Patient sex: M
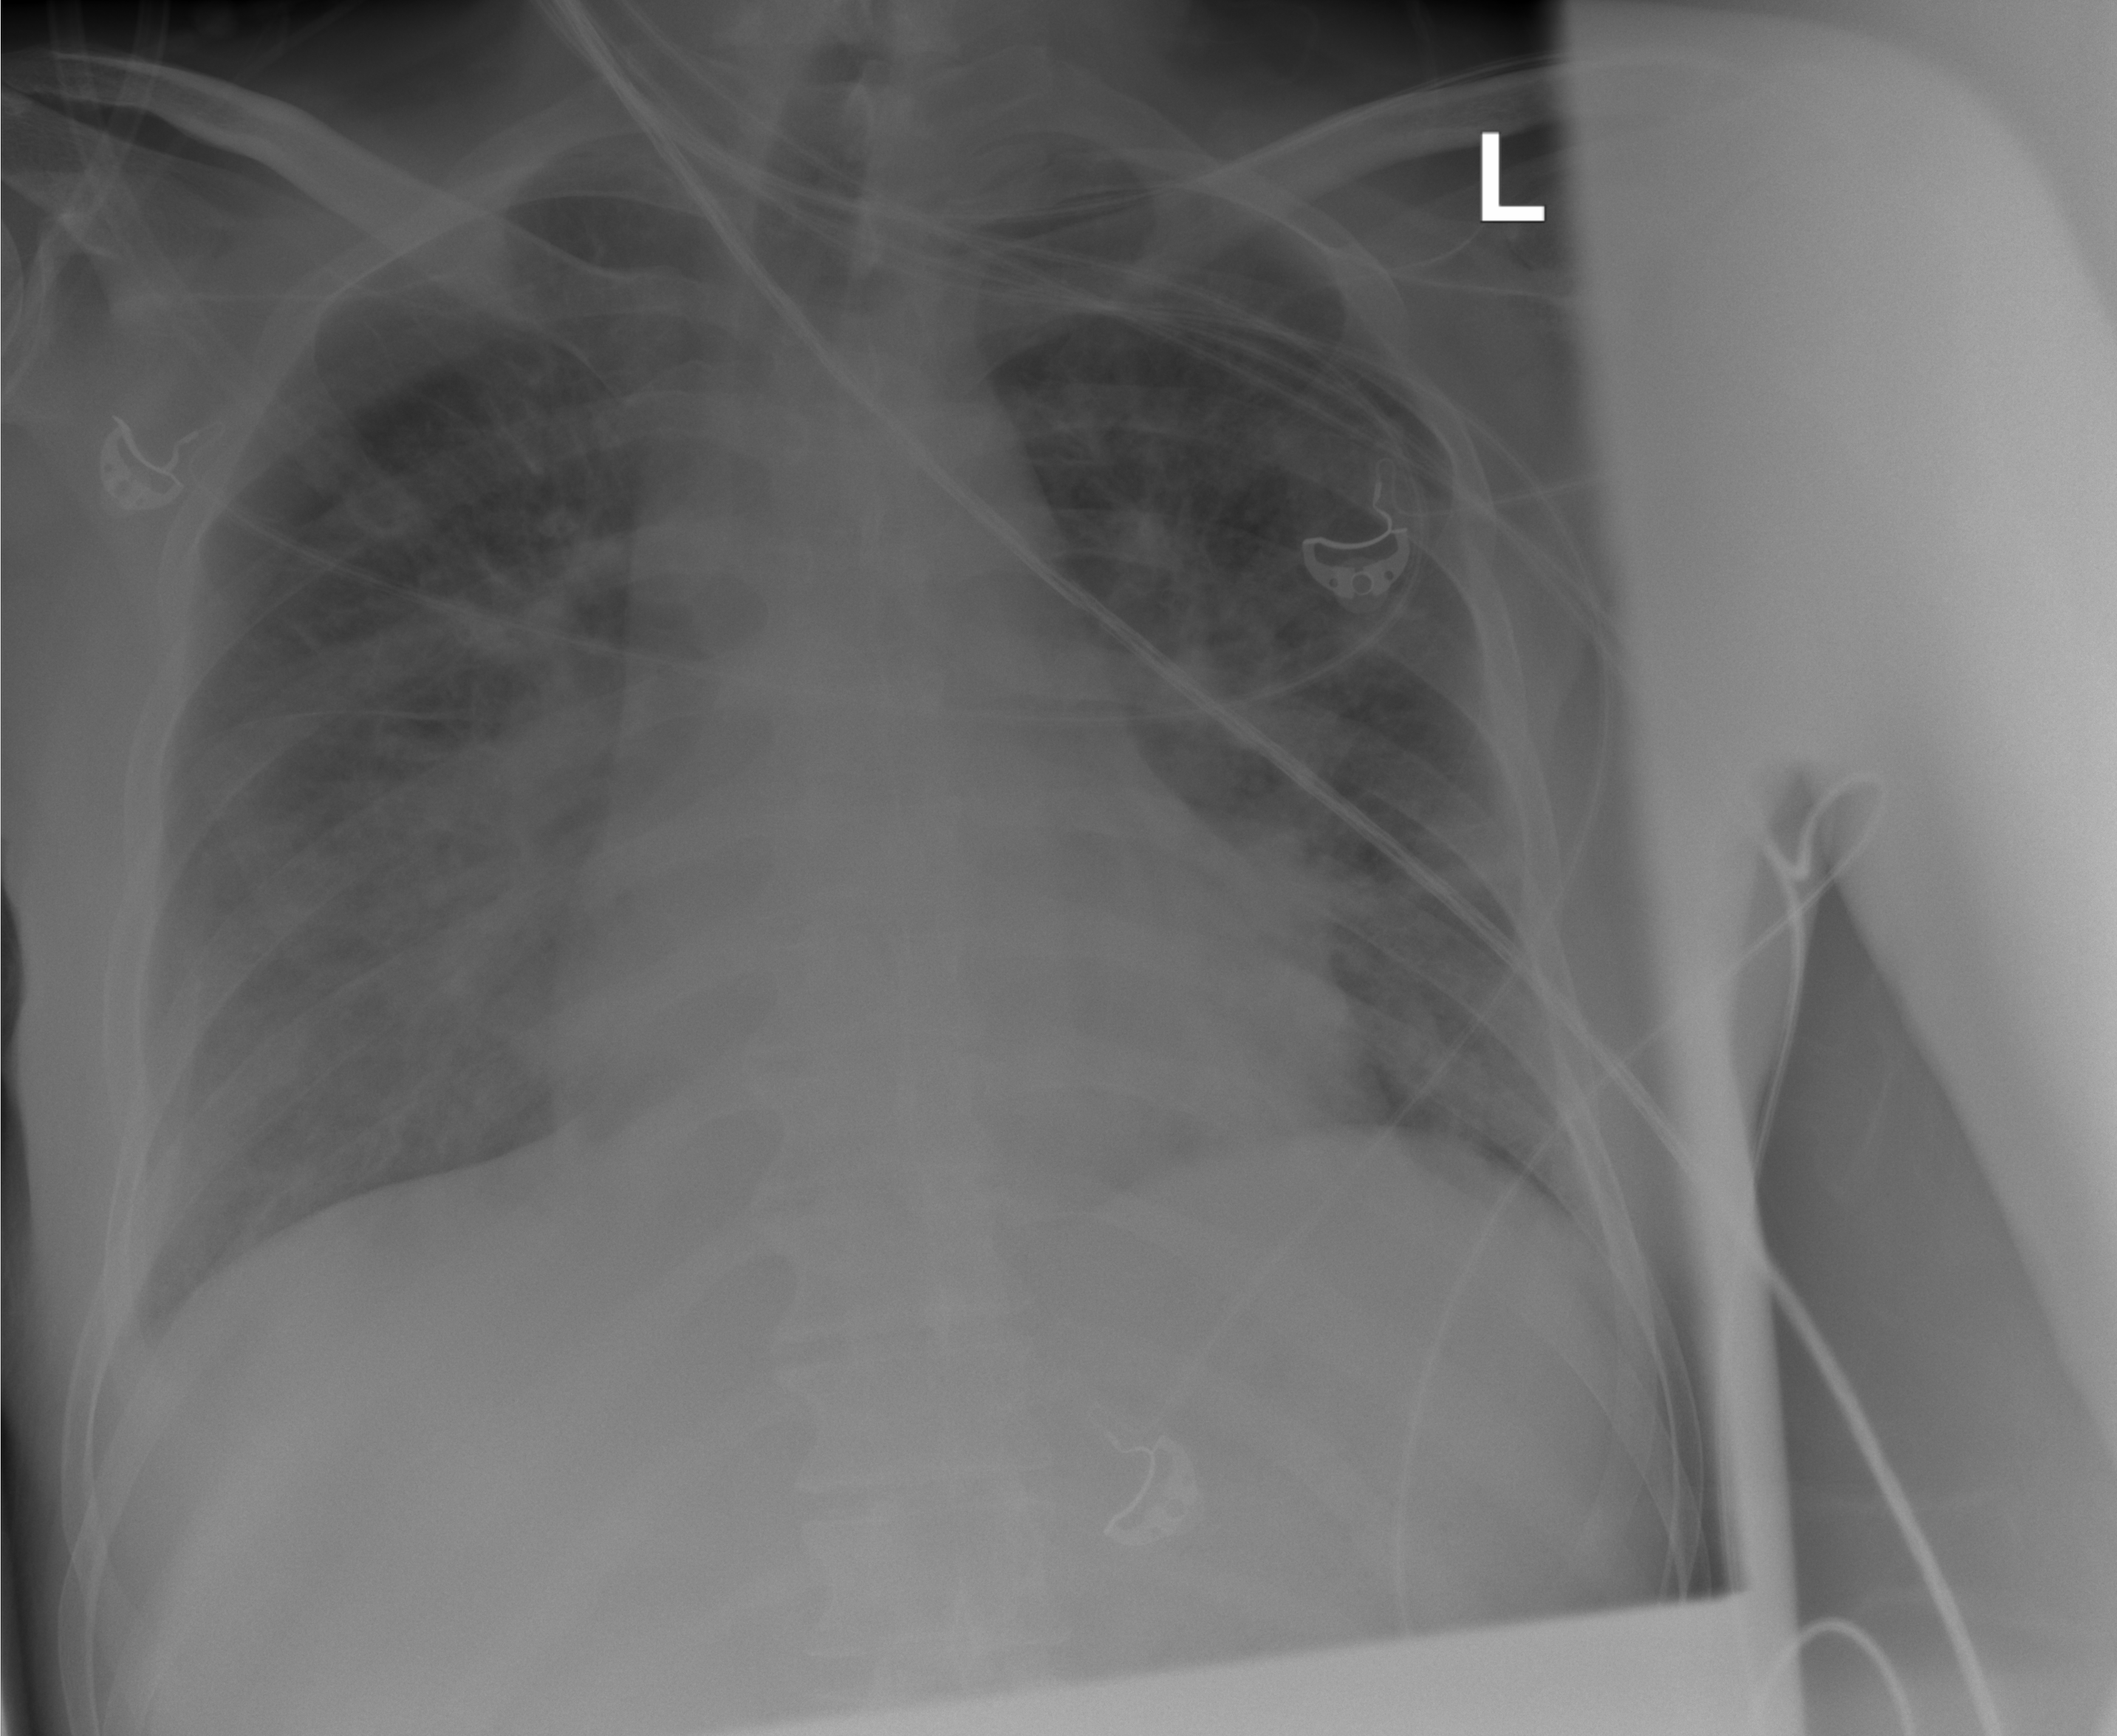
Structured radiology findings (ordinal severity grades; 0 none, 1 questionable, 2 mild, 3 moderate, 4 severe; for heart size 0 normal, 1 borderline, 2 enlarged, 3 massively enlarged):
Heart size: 0
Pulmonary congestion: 0
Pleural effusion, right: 0
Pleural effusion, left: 0
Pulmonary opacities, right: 3
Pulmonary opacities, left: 2
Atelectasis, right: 2
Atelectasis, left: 0